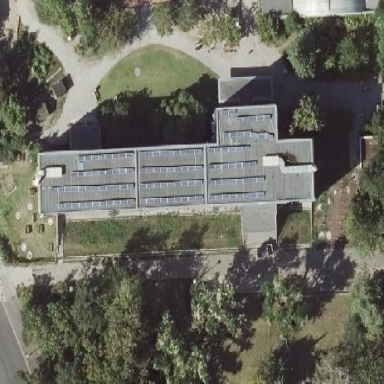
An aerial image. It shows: School building with flat roof.